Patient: sex M, age 71
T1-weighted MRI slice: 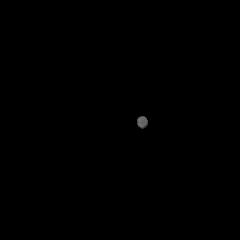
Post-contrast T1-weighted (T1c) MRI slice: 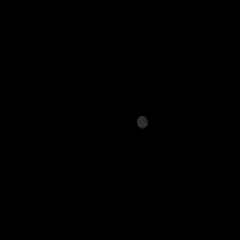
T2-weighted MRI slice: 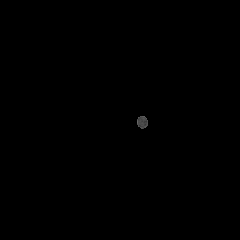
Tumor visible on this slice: no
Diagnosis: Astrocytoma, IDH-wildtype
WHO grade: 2